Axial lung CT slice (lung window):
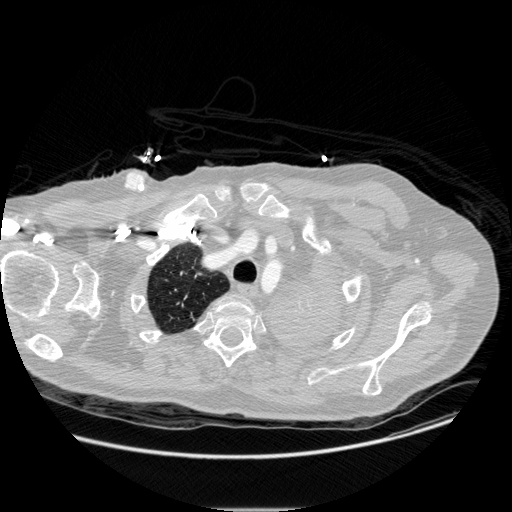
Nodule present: no